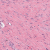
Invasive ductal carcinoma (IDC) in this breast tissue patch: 0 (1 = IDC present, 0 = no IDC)